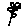
Label: flower